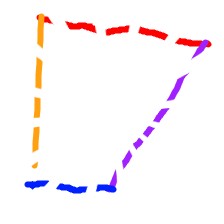
Shape: trapezoid